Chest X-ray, PA view. Patient: 54 years old, sex F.
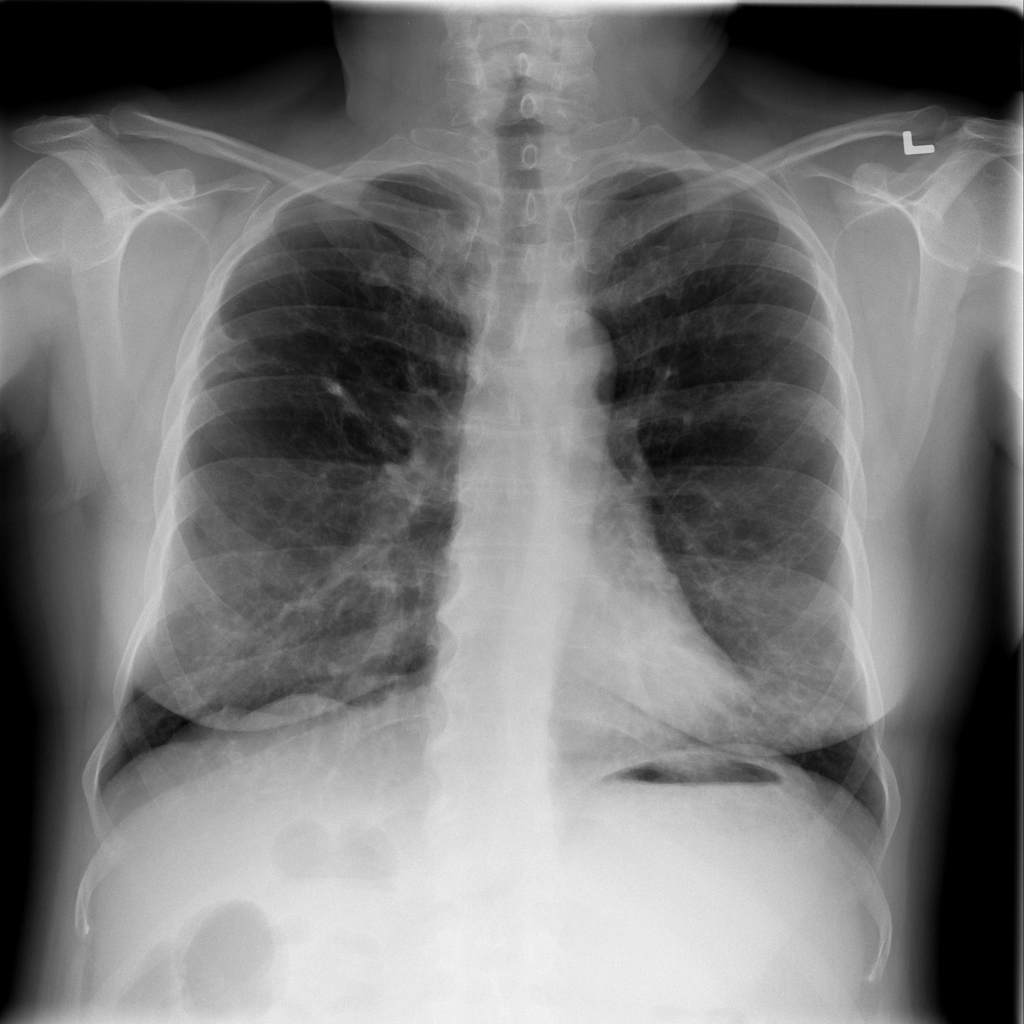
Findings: Pneumothorax